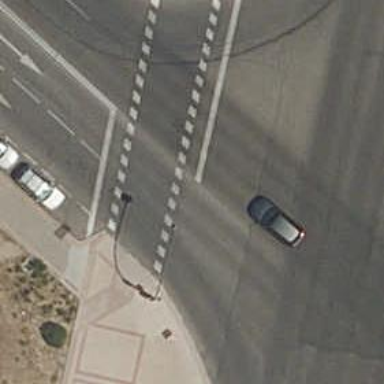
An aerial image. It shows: Road with traffic signals.